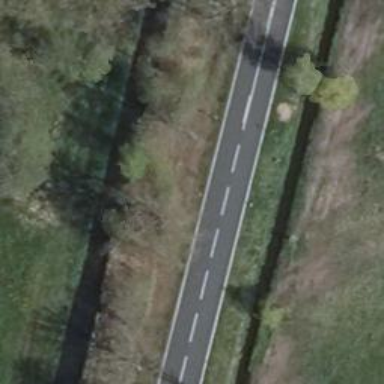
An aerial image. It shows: Secondary road with asphalt surface.